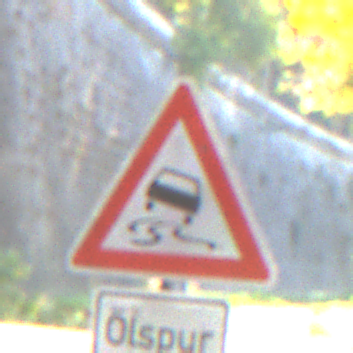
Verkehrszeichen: SchleuderOderRutschgefahr
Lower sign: HinweiseAufGefahrenDurchVerbaleAngabe1
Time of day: Midday
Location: Outdoor (Urban)
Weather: Clear
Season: NotSpecified
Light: Natural